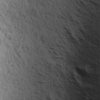
Label: not_dusty